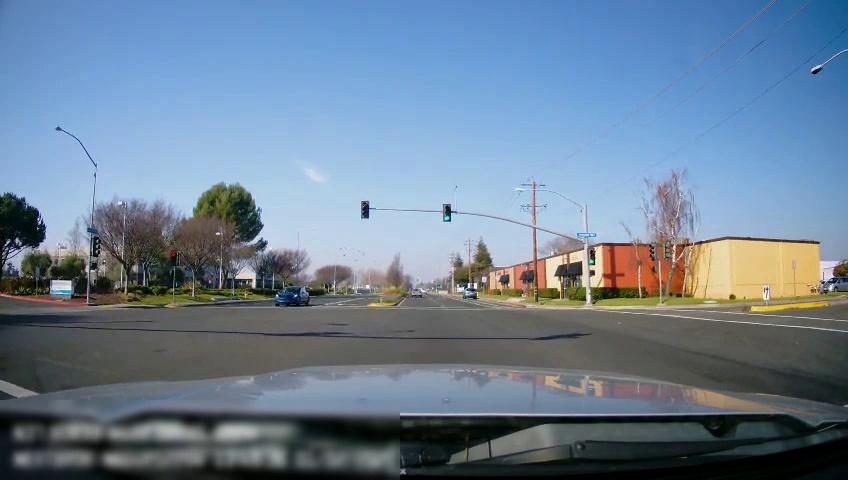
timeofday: Day
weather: Sunny
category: Drivable Space
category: Vehicles | Car
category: Vehicles | SUV
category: Vehicles | Car
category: Lanes | Current Lane
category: Lanes | Current Lane
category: Lanes | Alternate Lane
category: Lanes | Alternate Lane
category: Lanes | Opposite Lane
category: Traffic | Lights
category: Traffic | Lights
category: Traffic | Lights
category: Traffic | Lights
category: Traffic | Lights
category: Traffic | Signs
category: Traffic | Lights
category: Traffic | Lights
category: Traffic | Lights
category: Traffic | Signs
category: Traffic | Signs